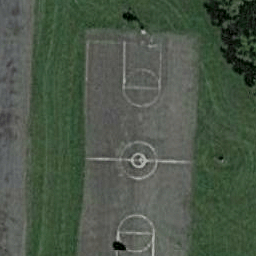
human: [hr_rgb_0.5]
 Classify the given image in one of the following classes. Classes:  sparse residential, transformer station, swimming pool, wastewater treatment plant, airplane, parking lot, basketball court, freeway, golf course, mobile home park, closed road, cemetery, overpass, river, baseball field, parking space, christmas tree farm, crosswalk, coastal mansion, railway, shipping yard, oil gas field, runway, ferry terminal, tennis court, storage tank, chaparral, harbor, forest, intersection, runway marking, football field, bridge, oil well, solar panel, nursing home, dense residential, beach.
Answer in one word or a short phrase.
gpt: basketball court